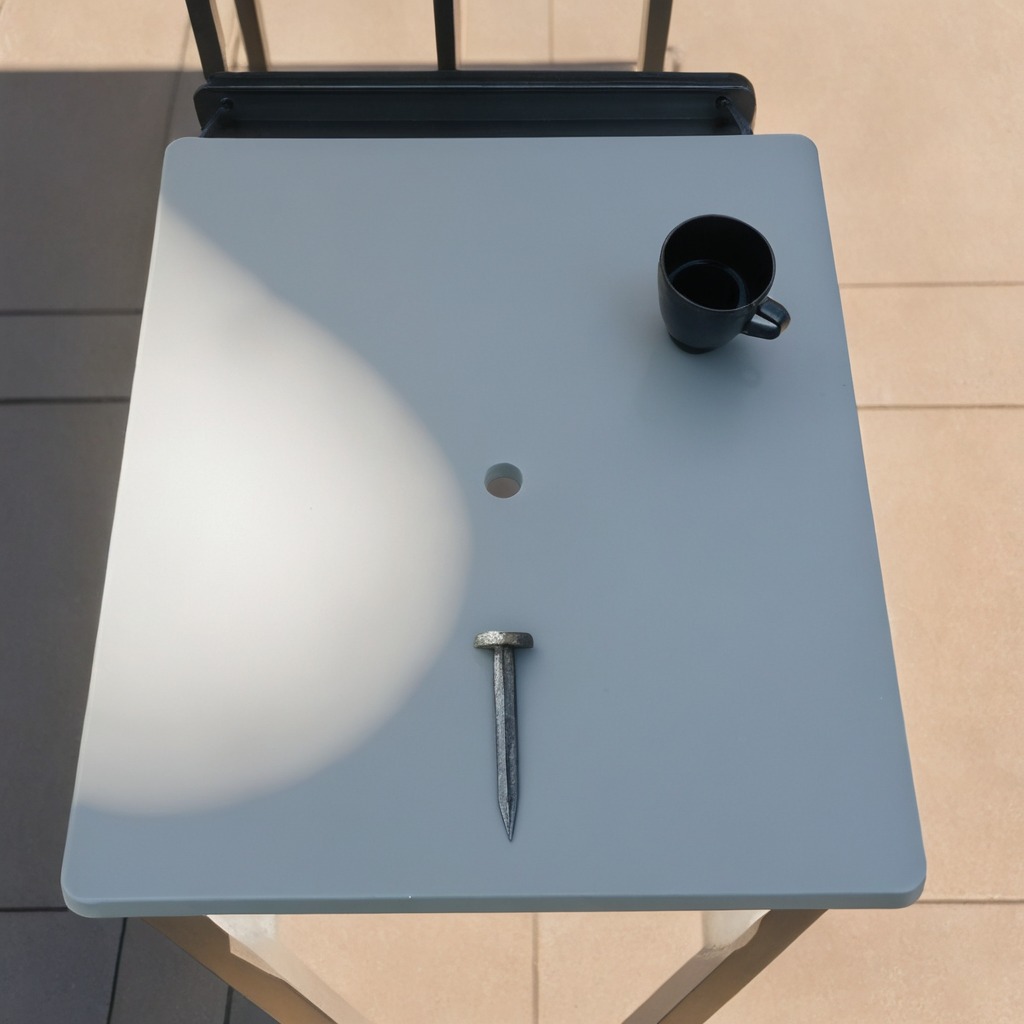
A nail is lying on a clean utility table in a temporary outdoor tool station.